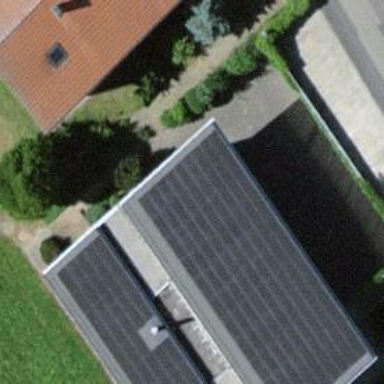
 consisting of solar photovoltaic panels."